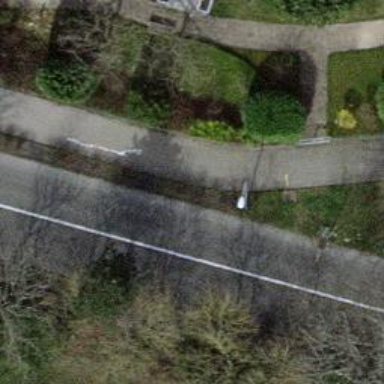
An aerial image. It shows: Asphalt sidewalk next to cycleway.